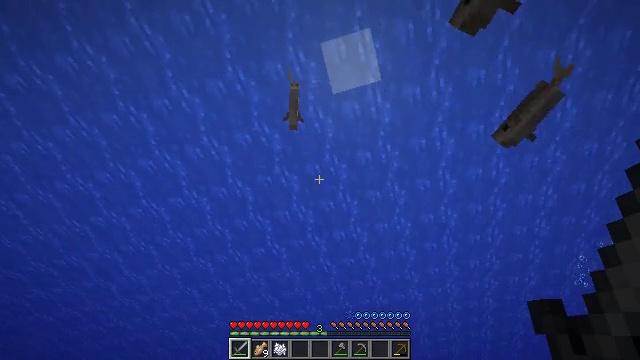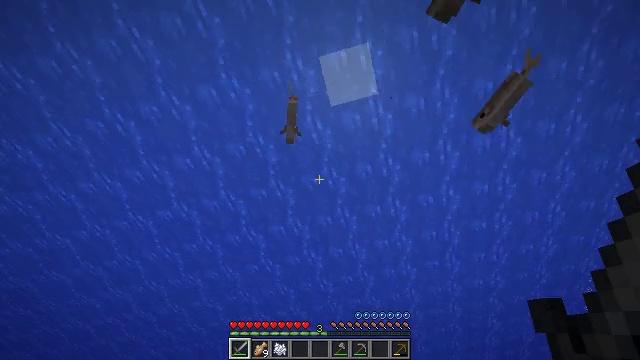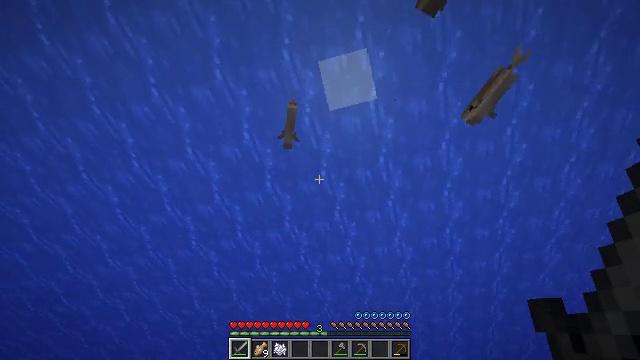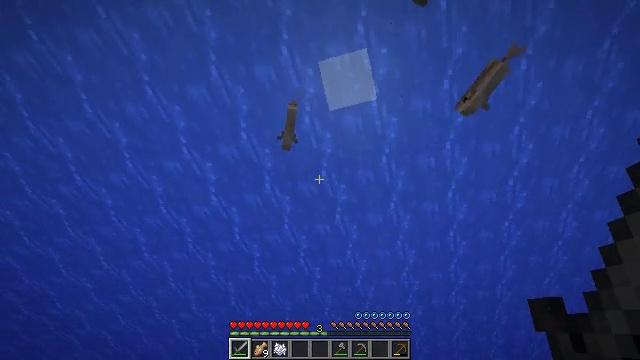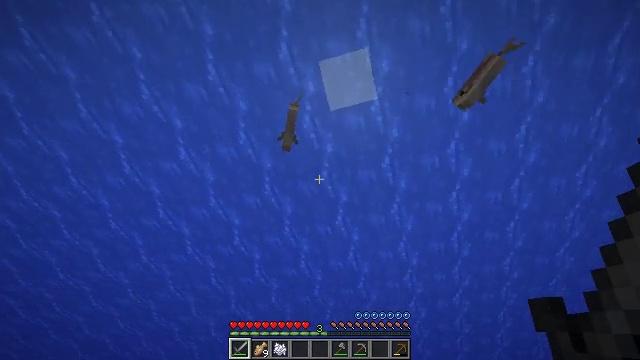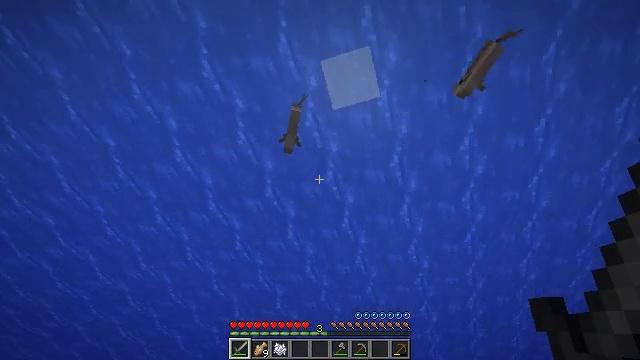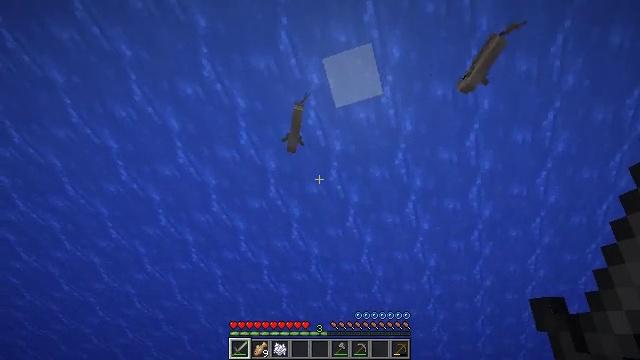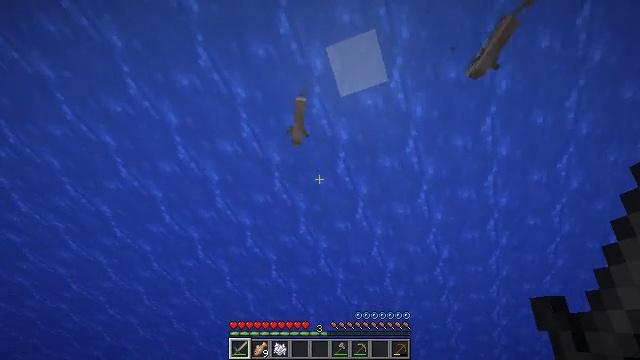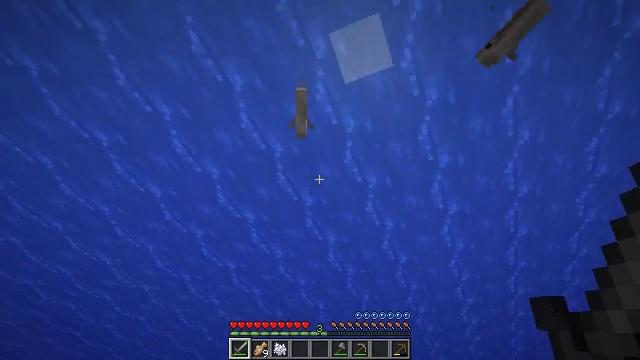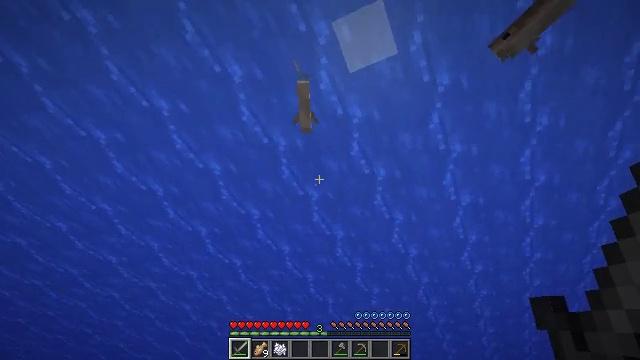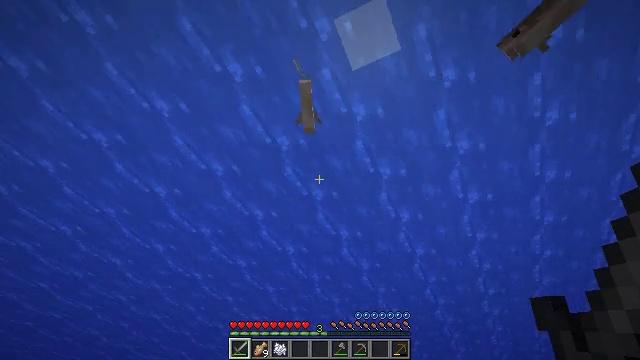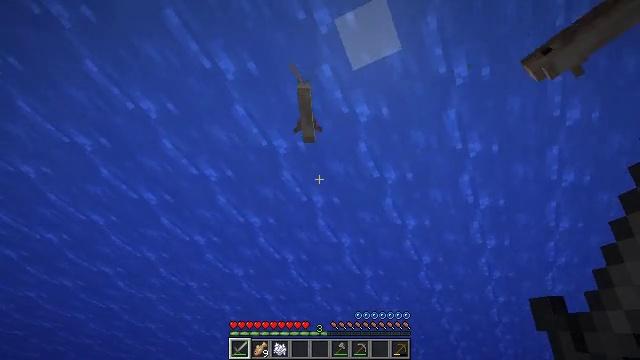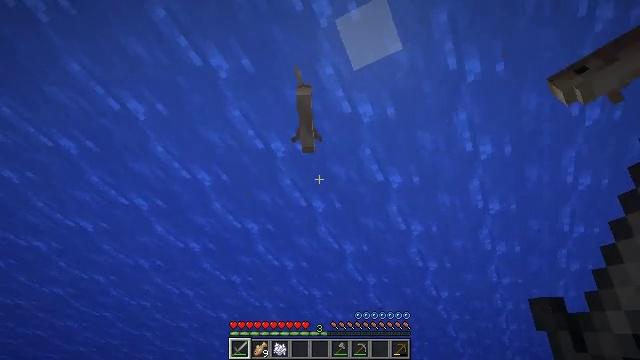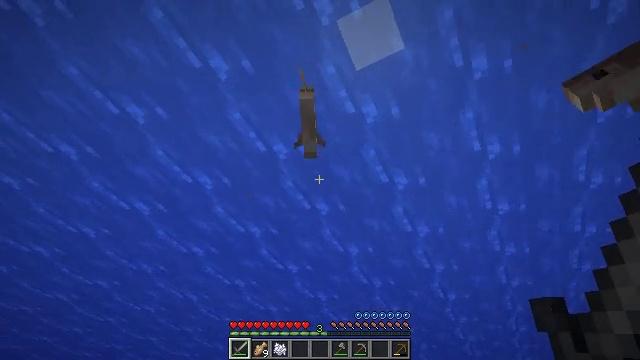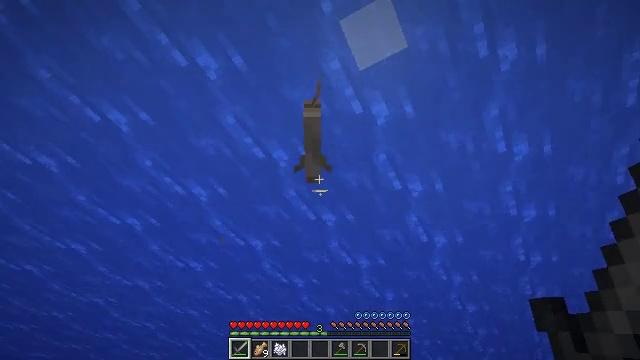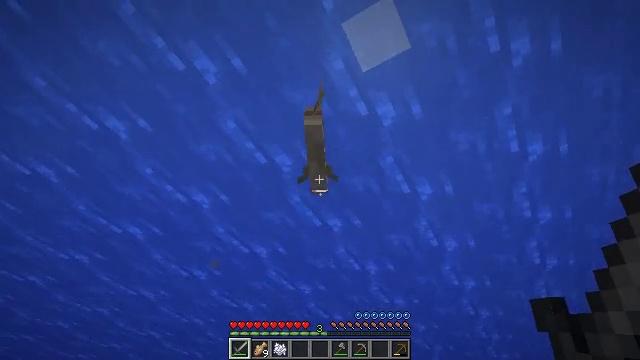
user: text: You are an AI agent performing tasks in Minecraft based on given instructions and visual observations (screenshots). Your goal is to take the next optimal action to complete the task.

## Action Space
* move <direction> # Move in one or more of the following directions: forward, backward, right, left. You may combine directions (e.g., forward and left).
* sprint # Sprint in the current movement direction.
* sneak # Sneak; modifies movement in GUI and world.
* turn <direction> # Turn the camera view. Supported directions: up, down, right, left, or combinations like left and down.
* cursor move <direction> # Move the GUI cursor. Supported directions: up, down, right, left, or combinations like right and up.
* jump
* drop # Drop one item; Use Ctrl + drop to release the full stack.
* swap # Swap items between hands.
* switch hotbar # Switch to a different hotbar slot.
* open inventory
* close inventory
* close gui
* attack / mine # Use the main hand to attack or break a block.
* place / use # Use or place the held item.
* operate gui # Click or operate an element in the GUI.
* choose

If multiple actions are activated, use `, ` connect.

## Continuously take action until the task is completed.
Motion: motion action
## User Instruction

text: Kill mobs in water.
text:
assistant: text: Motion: move forward, turn up, jump
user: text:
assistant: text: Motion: move forward, jump
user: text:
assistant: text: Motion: move forward, jump
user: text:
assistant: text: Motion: move forward, jump
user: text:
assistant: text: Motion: move forward, turn left, jump
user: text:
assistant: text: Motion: move forward, turn left, jump
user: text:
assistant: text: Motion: move forward, turn left and down, jump
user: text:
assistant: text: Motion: move forward, turn left and down, jump
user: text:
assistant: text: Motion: move forward, turn left and down, jump
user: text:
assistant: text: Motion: move forward, turn left, jump
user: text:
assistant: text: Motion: move forward, jump
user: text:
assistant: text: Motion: move forward, jump
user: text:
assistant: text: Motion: move forward, turn left, jump
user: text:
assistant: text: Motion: move forward, turn left, jump
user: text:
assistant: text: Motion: move forward, turn left, jump
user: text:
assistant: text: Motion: move forward, jump
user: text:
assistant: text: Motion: move forward, attack / mine, jump
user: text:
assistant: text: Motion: move forward, turn left and down, attack / mine, jump
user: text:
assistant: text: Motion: move forward, attack / mine, jump
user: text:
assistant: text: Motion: move forward, turn down, jump
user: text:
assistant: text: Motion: move forward, turn right and down, jump
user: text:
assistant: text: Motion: move forward, turn down, jump
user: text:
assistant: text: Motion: move forward, turn down, jump
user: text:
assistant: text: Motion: move forward, turn right and down, jump
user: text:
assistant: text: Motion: move forward, turn right and down, jump
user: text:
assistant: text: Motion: move forward, turn right and down, jump
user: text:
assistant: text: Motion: move forward, turn right and down, jump
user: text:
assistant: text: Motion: move forward, turn right and down, jump
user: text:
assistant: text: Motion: move forward, turn right and down, jump
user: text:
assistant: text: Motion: move forward, turn right and down, jump